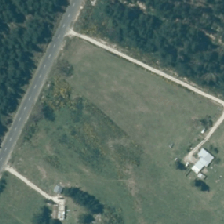
Land cover: high_producing_grassland